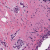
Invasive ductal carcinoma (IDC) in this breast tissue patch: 1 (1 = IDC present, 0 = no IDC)